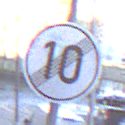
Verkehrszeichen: EndeGeschwindigkeit10
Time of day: SunriseSunset
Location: Outdoor (Urban)
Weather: Clear
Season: NotSpecified
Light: Natural